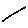
Label: line